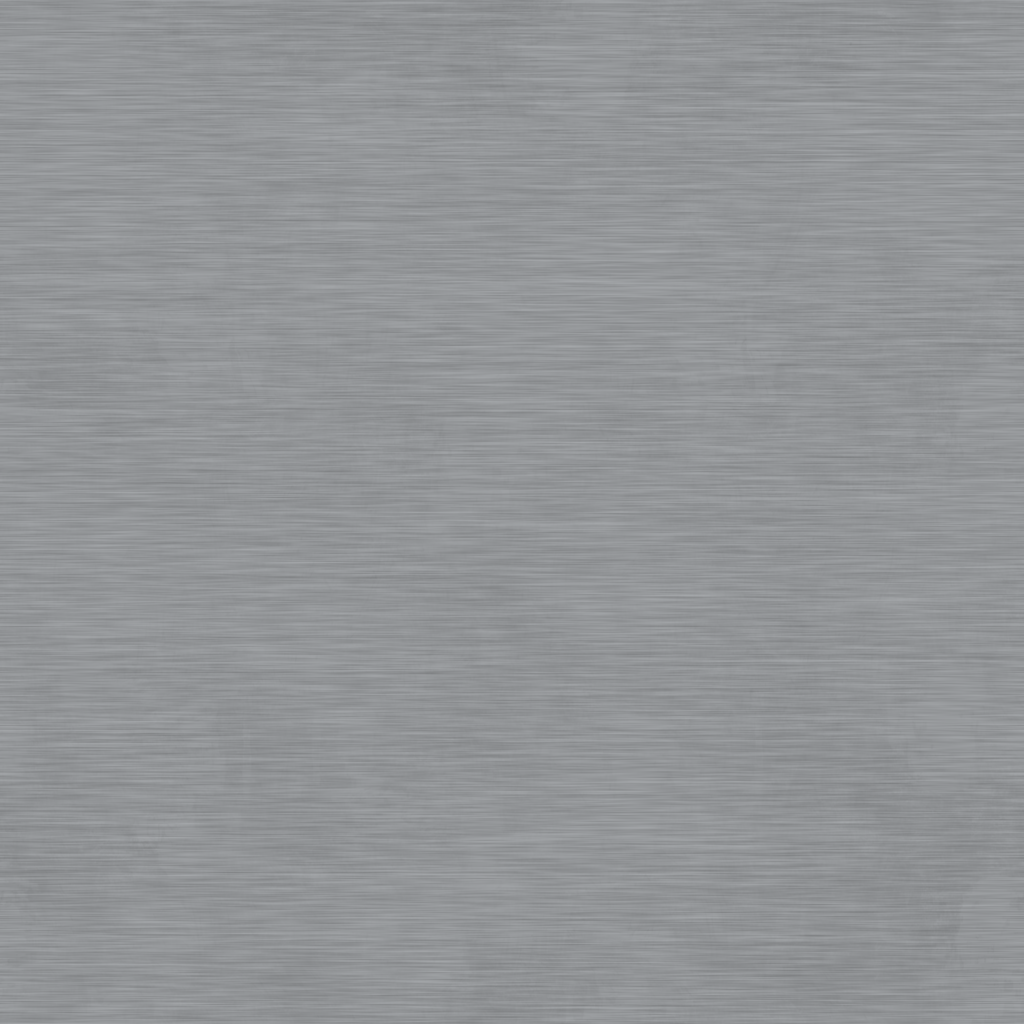
Texture map type: Color